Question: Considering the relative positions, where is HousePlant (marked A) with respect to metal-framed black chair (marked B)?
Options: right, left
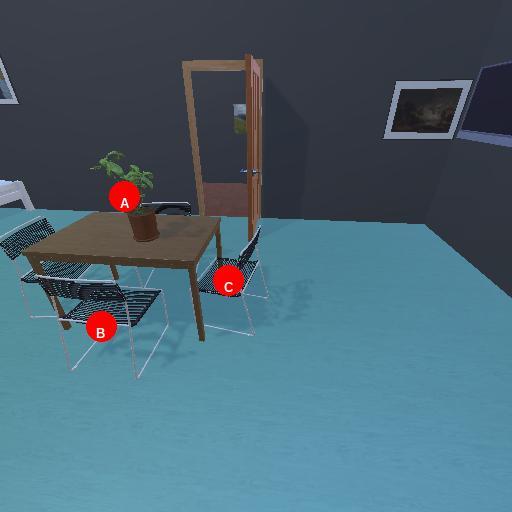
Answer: right